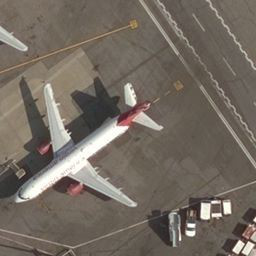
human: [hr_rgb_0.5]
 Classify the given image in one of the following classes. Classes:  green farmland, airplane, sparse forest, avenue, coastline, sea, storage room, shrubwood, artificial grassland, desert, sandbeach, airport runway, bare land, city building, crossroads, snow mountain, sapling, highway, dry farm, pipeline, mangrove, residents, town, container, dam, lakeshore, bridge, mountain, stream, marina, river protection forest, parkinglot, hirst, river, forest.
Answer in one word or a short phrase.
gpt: airplane